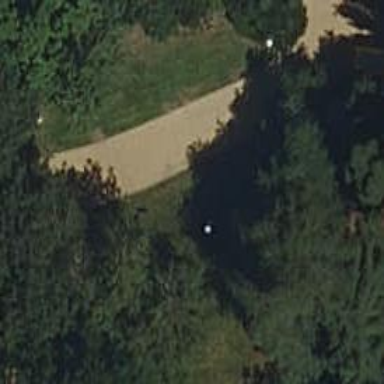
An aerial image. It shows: Paved footway.